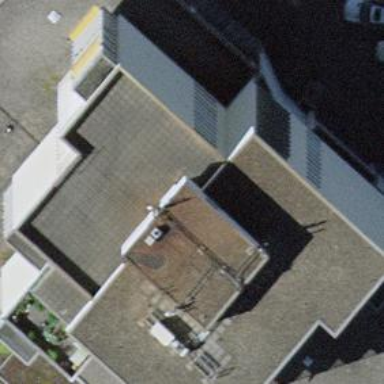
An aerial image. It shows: Building with flat roof.